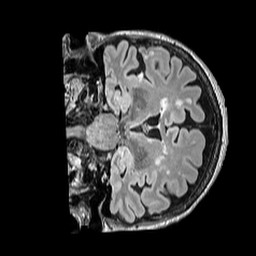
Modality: FLAIR
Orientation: coronal
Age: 78
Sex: female
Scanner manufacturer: siemens
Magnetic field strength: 3 T
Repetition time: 5 s
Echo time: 0.387 s